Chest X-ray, AP view. Patient: 45 years old, sex M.
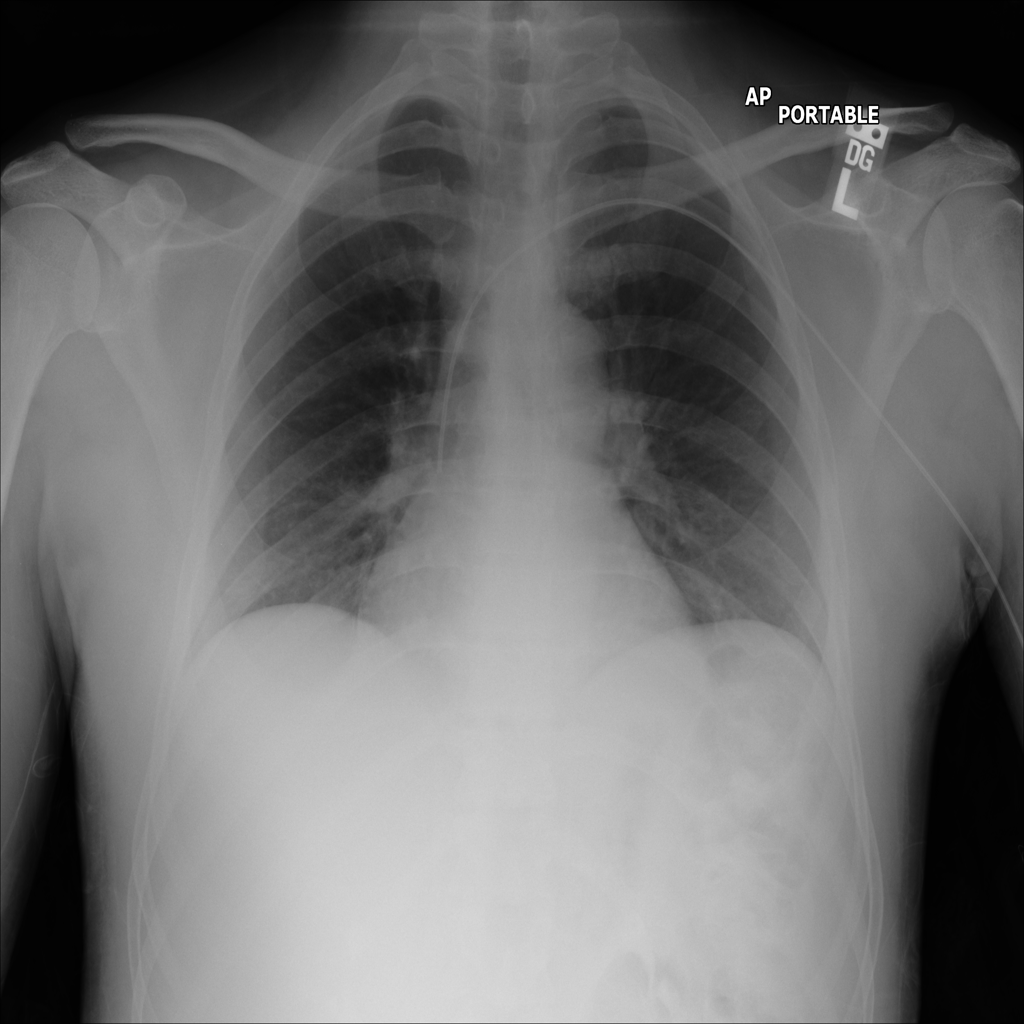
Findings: No Finding